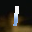
Label: 1